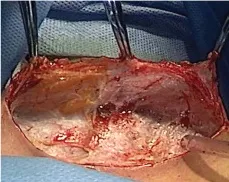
(A) The cervical approach incision.
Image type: medical_photograph (other_medical_photograph)